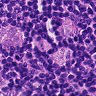
Metastatic tissue present: yes